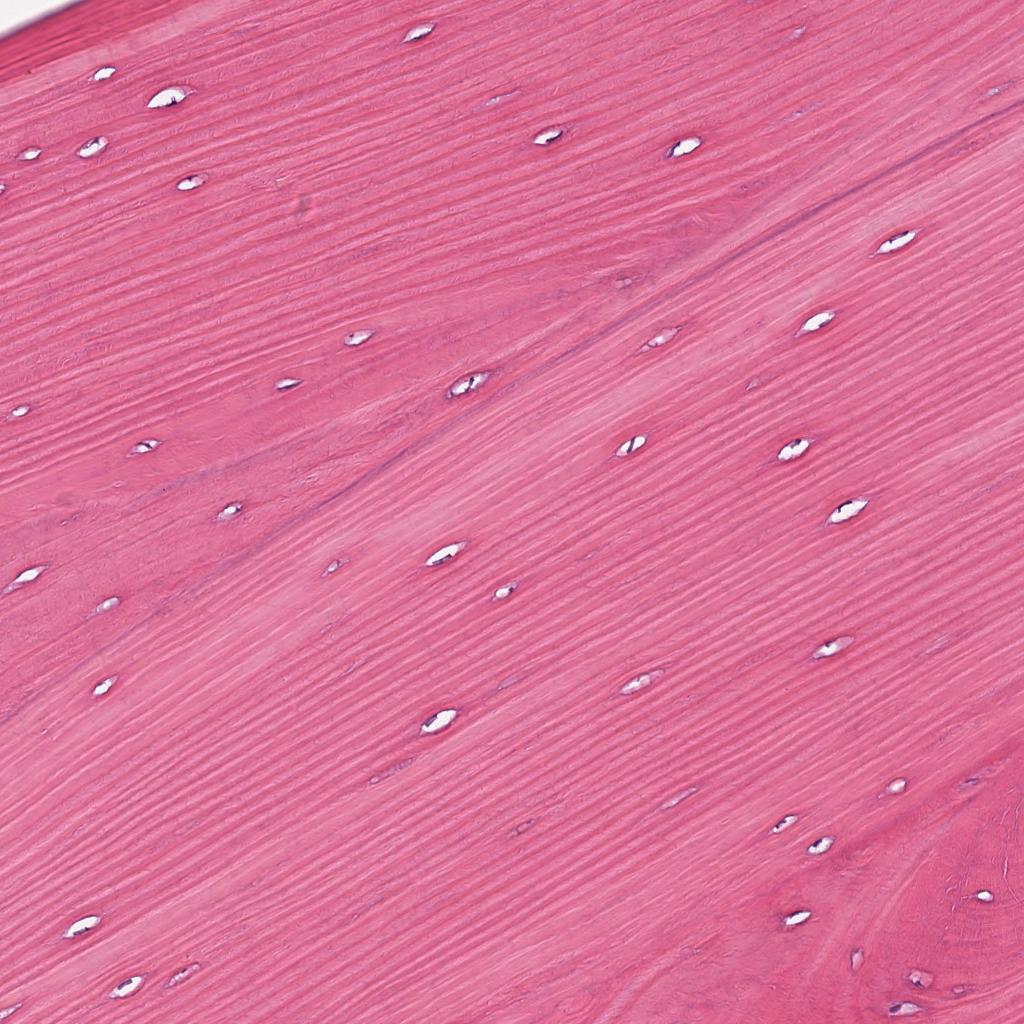
Label: Non-Tumor